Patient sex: M
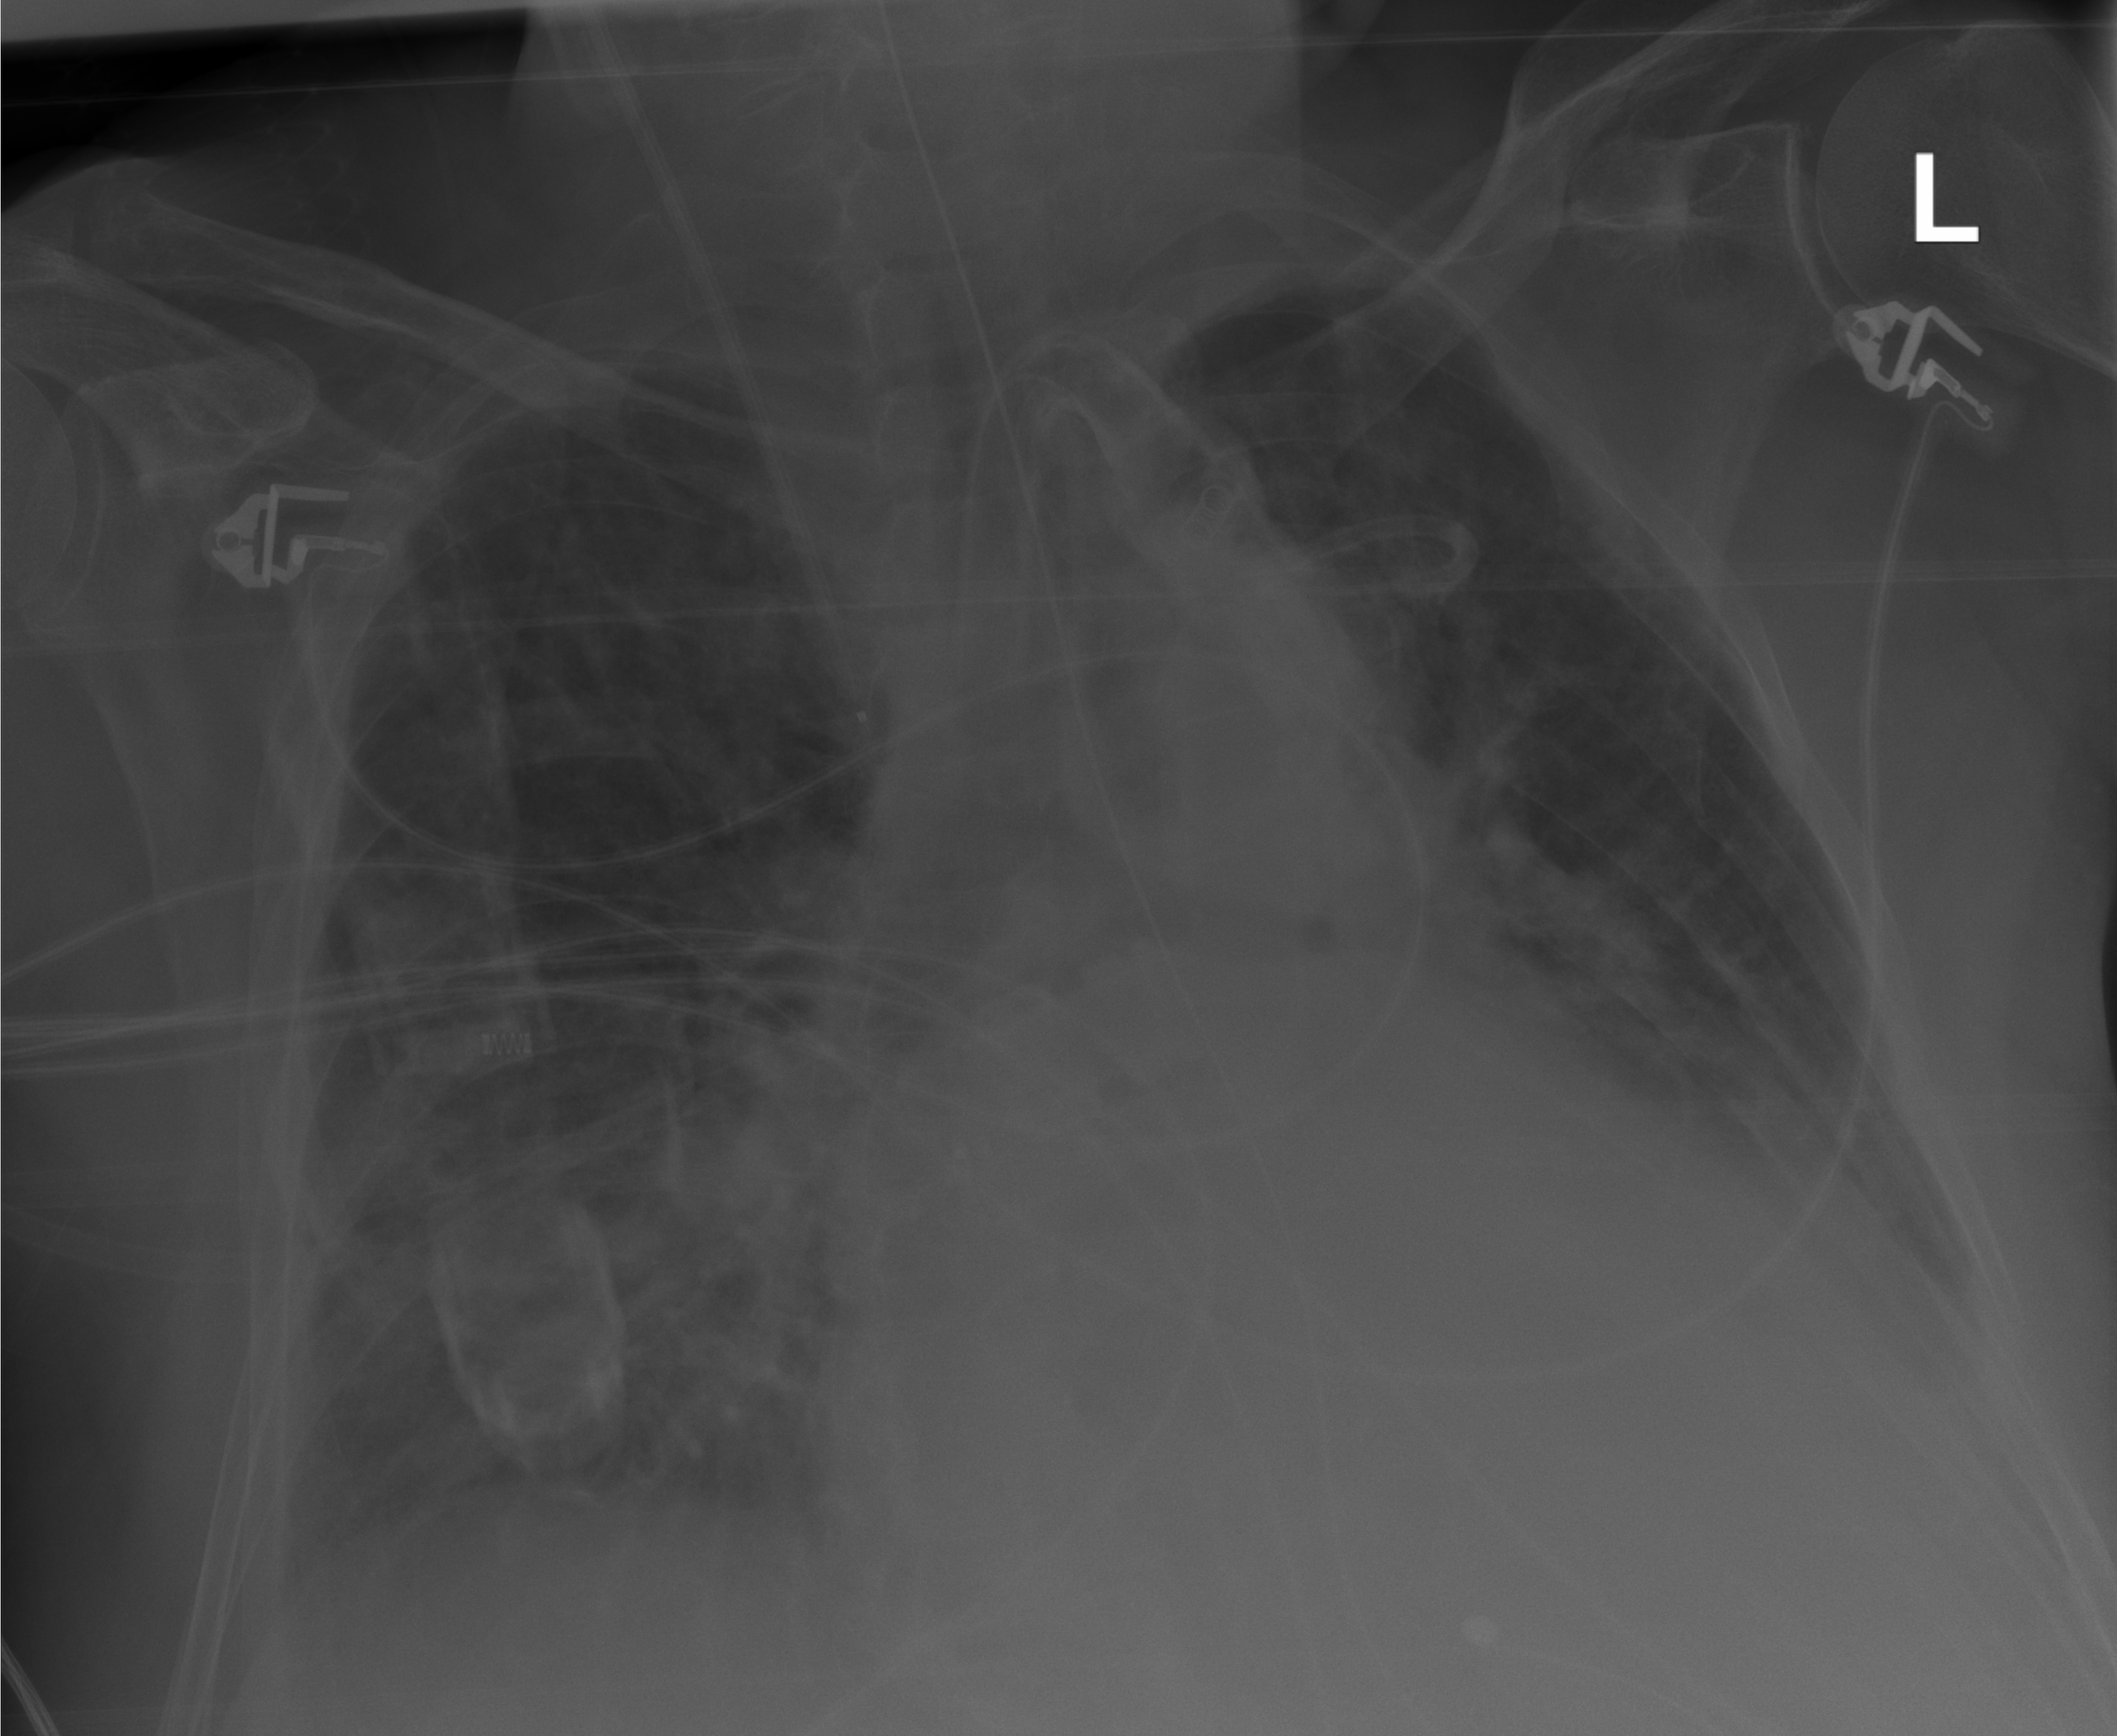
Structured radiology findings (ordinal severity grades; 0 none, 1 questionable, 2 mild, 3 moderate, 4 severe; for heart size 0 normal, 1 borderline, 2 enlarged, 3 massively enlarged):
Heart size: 2
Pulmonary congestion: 1
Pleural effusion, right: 2
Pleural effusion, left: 2
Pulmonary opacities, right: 1
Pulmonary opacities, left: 1
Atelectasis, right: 2
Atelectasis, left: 2